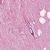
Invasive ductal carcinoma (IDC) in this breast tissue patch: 0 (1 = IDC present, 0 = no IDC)